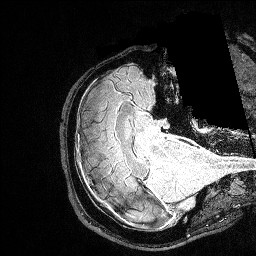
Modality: FLASH
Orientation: axial
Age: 31
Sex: male